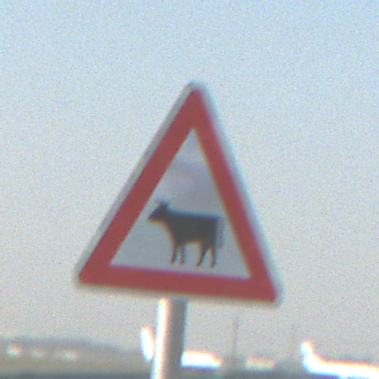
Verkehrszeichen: ViehtriebRechts
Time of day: MorningAfternoon
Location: Outdoor (Special)
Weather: Clear
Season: NotSpecified
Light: Natural